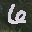
Label: 6